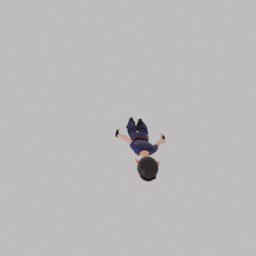
Label: people